Interaction volume radius: 5 \u00c5
Interaction volume height: 40 \u00c5
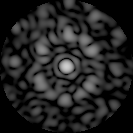
Disorder parameter: 0.591